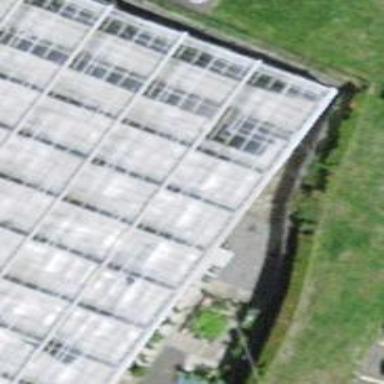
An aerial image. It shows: Garden center.